Question: I have the following code to layout the menu for my page:
'''
//Header Conainer Panel
VerticalPanel headerWidget = new VerticalPanel();
headerWidget.setWidth("100%");
//Header Panel
HorizontalPanel headerPanel = new HorizontalPanel();
headerPanel.setStyleName("header");
headerPanel.setWidth("100%");
Label title = new Label("Information System");
title.setStyleName("componentgap");
headerPanel.add(title);
headerWidget.add(headerPanel);
//Menu 1 Panel
HorizontalPanel menu = new HorizontalPanel();
menu.setStyleName("menu1");
menu.setHorizontalAlignment(HorizontalPanel.ALIGN_LEFT);
Label componentLabel = new Label("Component");
componentLabel.setStyleName("componentgap");
componentLabel.setWidth("50px");
menu.add(componentLabel);
//Outbound Routing Menu Item
final Label outRouteMenu = new Label("Routing");
outRouteMenu.setWidth("75px");
outRouteMenu.setStyleName("menu1button");
'''
I have to set the headerPanel and headerWidget to 100% as I want the top page bars to take up the whole width of the screen. However, when I add Labels to the menu they are being spaced evenly accross the screen rather than on the left next to each other as I want. As you can see I tried to set the width of the Labels explicitly to force them to be smaller and therefore next to each other in the menu bar.
Any ideas how I can achieve this? you will see I am using styles I include these below but will point out they do not intefer with the width of a component.
Thank you,
James
Currently I have something like this:

CSS:
'''
.header {
background-color: #669966;
border-bottom-color: #003300;
border-right-color: #003300;
border-top-color: #99CC99;
border-left-color: #99CC99;
color: #FFFFFF;
padding: 0px;
border-style: solid;
border-width: 1px;
margin: 0px;
font: bold 165% "Trebuchet MS",sans-serif;
}
.menu1 {
background-color: #336633;
border-bottom-color: #003300;
border-right-color: #003300;
border-left-color: #99CC99;
border-top-color: #99CC99;
color: #FFFFFF;
padding: 0px;
border-style: solid;
border-width: 1px;
font: 85% "Trebuchet MS",sans-serif;
}
.menu1button {
background-color: #336633;
border-bottom-color: #003300;
border-right-color: #003300;
border-left-color: #99CC99;
border-top-color: #99CC99;
color: #FFFFFF;
padding: 0px;
border-style: solid;
border-width: 0px;
margin: 5px;
font: 85% "Trebuchet MS",sans-serif;
}
.menu1selectedbutton {
background-color: #669966;
border-bottom-color: #003300;
border-right-color: #003300;
border-left-color: #99CC99;
border-top-color: #99CC99;
color: #336633;
padding: 0px;
border-style: solid;
border-width: 0px;
margin: 5px;
font: 85% "Trebuchet MS",sans-serif;
}
.menu2 {
color:#A6A6A6;
padding: 0px;
border-style:none;
margin:0px;
font: 85% "Trebuchet MS",sans-serif;
}
.menu2button {
color:#336633;
padding: 0px;
border-style:none;
margin:5px;
font: 85% "Trebuchet MS",sans-serif;
}
.menu2selectedbutton {
color:#336633;
background-color: #669966;
padding: 0px;
border-style:none;
margin:5px;
font: 85% "Trebuchet MS",sans-serif;
}
.componentgap{
margin: 4px;
}
'''
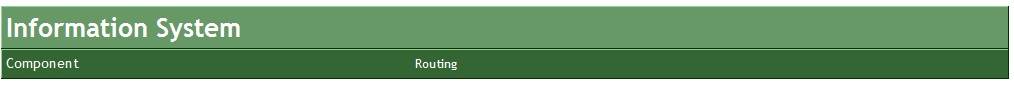
Answer: You'll have to set the width of the cells ('<td>'), not the width of the widgets within the cells. So in your CSS, you can use:
'''
.header td { ... }
'''
Or you can use the API:
'''
horizontalPanel.setCellWidth(horizontalPanel.getWidget(0), "0%");
'''
An alternative would be to use '<div>'s instead of a table.